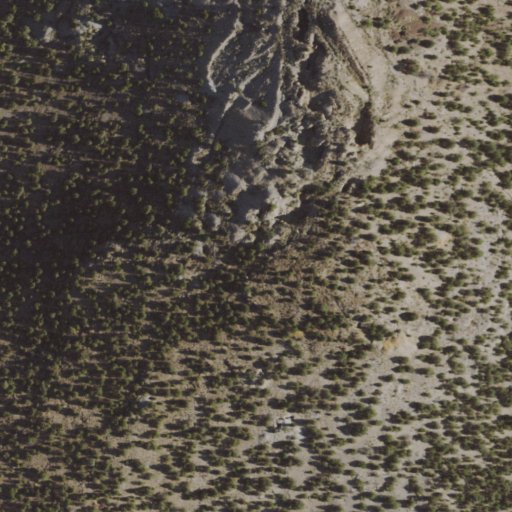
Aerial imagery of mountain in Nevada named Mineral Hill containing evergreen forest and shrub